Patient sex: F
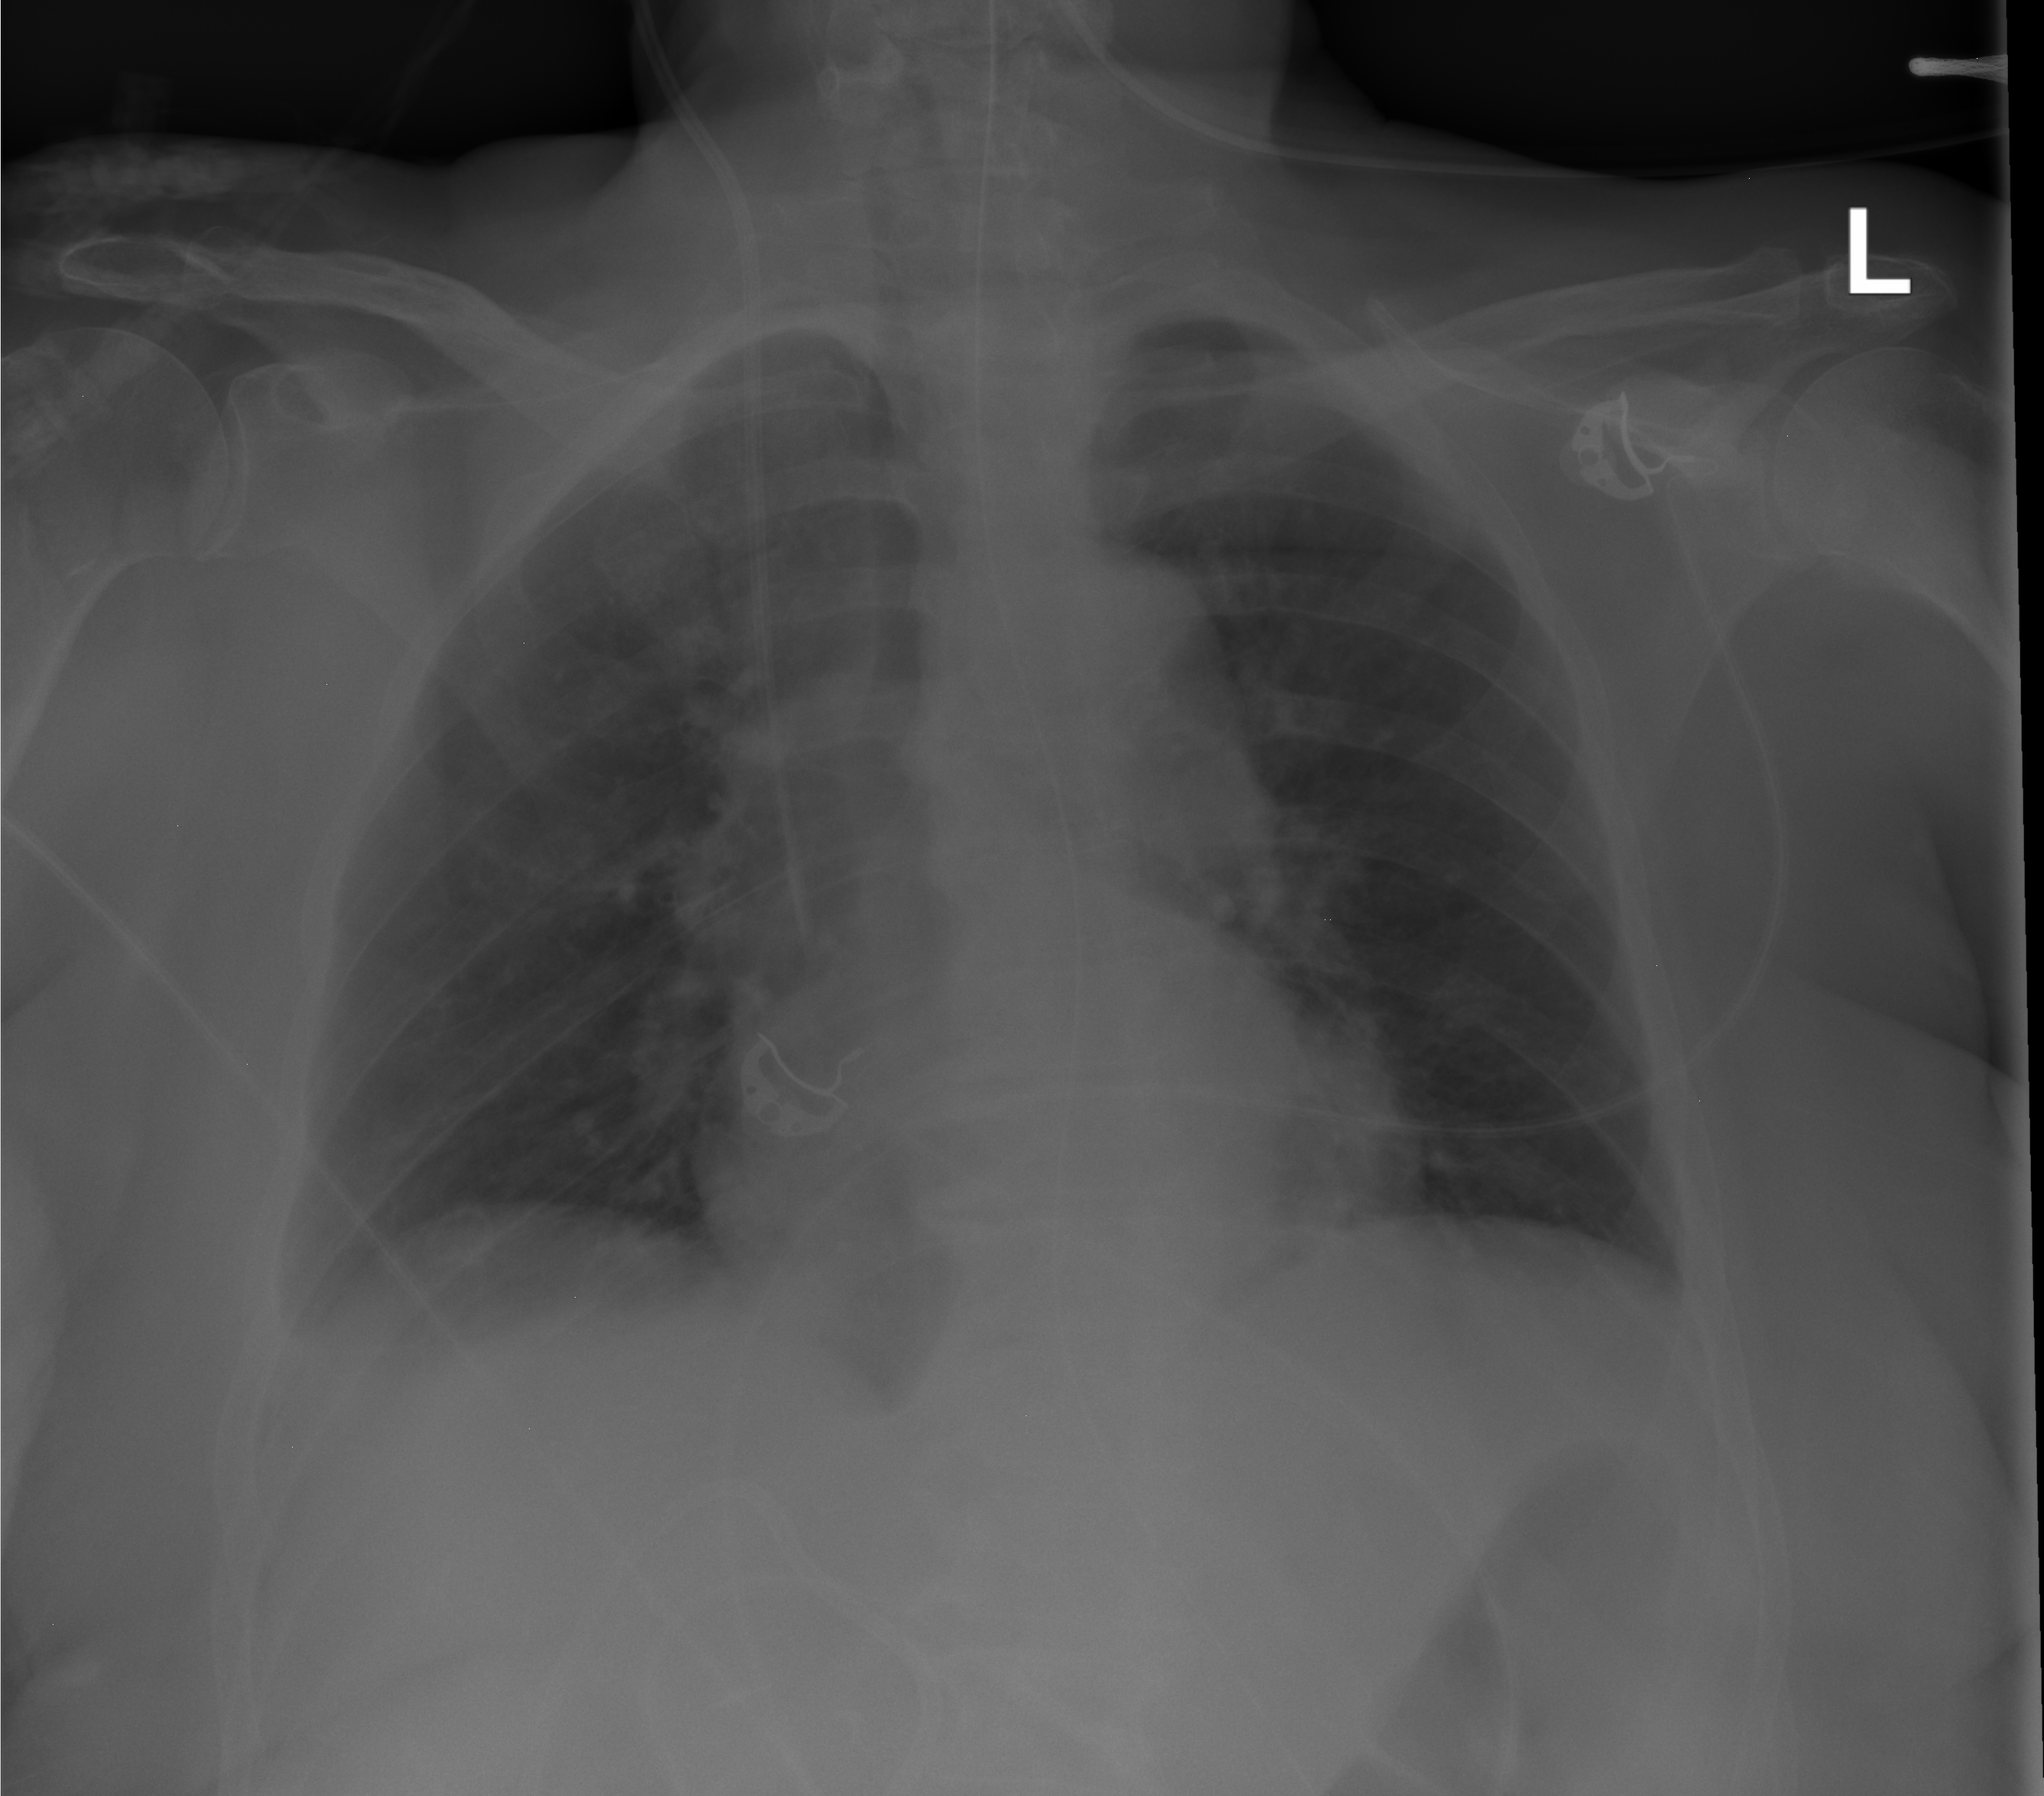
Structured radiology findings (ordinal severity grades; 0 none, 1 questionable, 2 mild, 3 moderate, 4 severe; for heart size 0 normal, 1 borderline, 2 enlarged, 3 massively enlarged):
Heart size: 0
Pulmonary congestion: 0
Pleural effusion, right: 2
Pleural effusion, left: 0
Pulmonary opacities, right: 0
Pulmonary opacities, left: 0
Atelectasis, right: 0
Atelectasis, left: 0